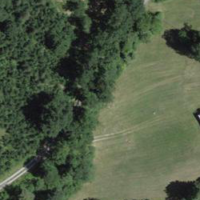
EUNIS habitat code: 43
Species observed at this site:
Echium vulgare